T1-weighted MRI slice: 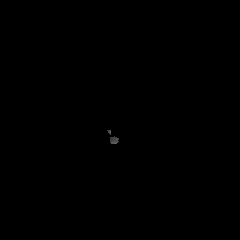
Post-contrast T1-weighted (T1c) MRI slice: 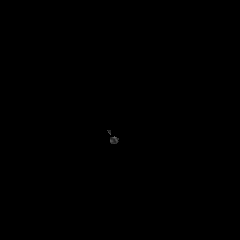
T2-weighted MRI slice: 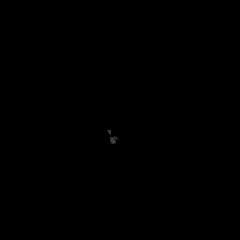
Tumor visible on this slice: no